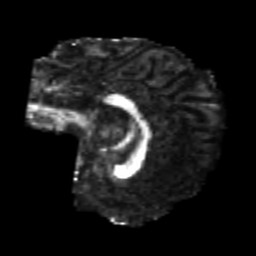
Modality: FA
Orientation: sagittal
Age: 21
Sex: female
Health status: healthy
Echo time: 0.074 s